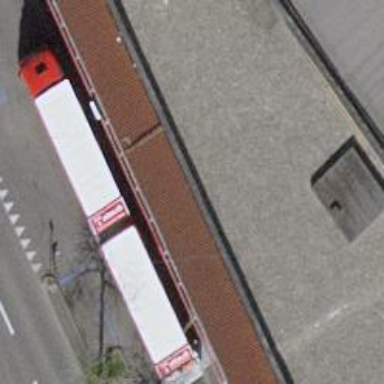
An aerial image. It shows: Furniture shop.